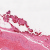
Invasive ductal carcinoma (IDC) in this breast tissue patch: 0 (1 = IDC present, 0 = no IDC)